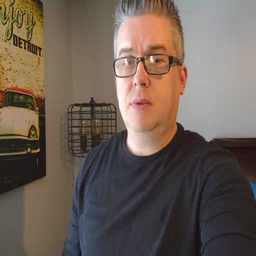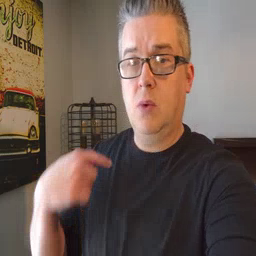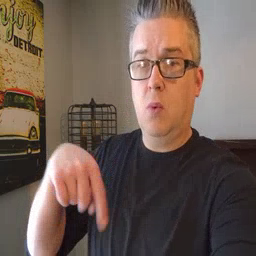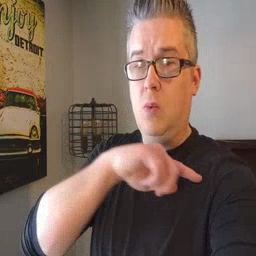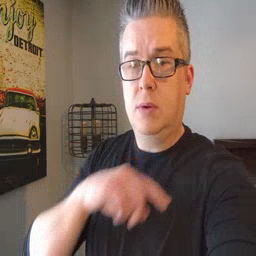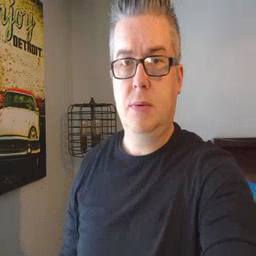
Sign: weus